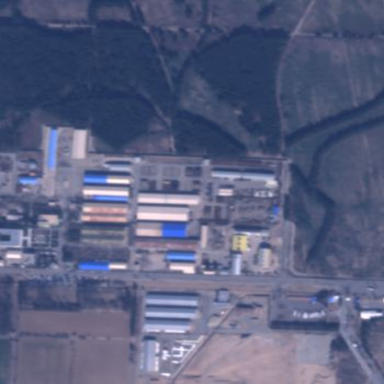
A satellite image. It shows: Industrial area.